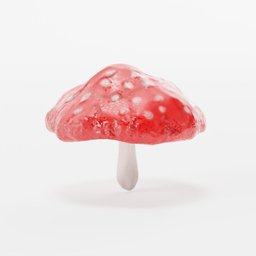
Label: nature